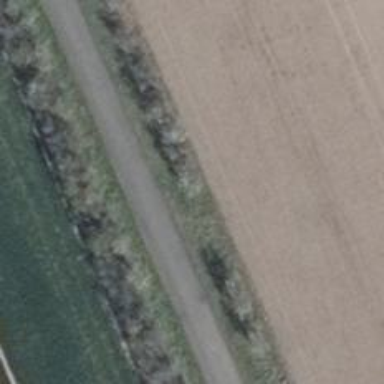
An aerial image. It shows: Row of trees in natural setting.